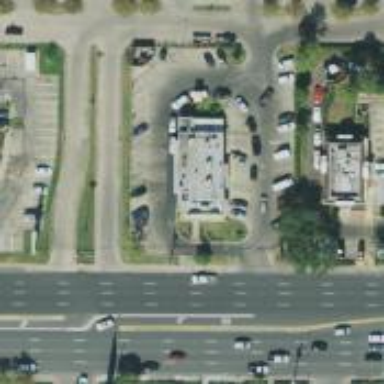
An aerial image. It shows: Parking space.